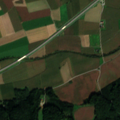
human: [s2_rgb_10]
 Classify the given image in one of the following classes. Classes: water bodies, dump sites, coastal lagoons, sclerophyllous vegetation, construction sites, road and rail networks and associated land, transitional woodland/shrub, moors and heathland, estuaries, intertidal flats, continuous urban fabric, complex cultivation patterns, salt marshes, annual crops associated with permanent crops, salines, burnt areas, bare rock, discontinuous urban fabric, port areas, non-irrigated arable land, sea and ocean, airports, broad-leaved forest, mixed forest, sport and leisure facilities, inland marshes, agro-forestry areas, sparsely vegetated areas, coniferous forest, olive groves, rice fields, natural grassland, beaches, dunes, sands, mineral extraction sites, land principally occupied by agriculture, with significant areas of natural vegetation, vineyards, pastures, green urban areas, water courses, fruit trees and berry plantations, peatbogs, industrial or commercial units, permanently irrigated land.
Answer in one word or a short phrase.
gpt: non-irrigated arable land, pastures, broad-leaved forest